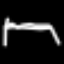
Label: bed